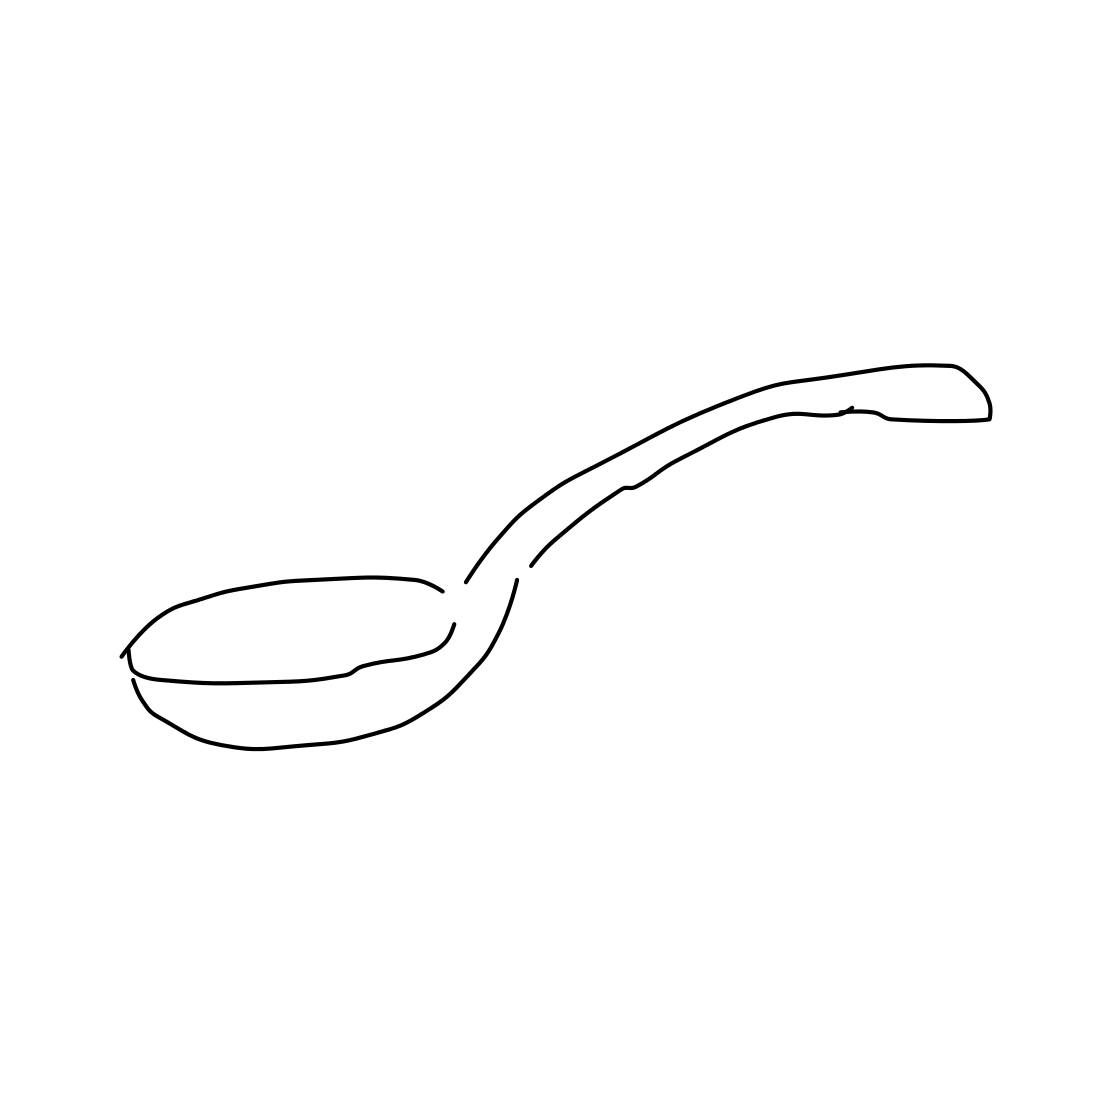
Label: spoon